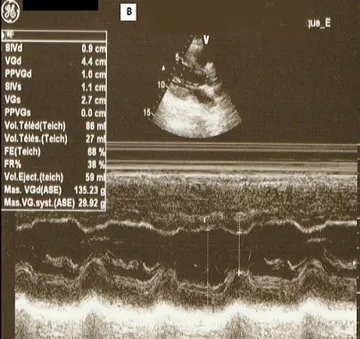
The ejection fraction was decreased:. Day 13: normal LVEF (60%) and wall thickness. LV = Left ventricle, LVE = left ventricle ejection fraction.
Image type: radiology (ultrasound)